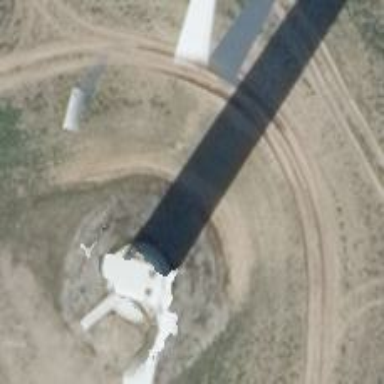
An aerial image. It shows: Wind generator of the horizontal axis type made by Vestas.